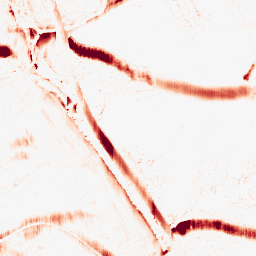
Category: morphological
Decomposition family: morphological_ellipse
Decomposition parameters: operation: opening
width: 20
height: 5
Upsampling method: quintic
Upsampling parameters: scale: 4
Upsampling scale: 4